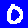
Digit: 0